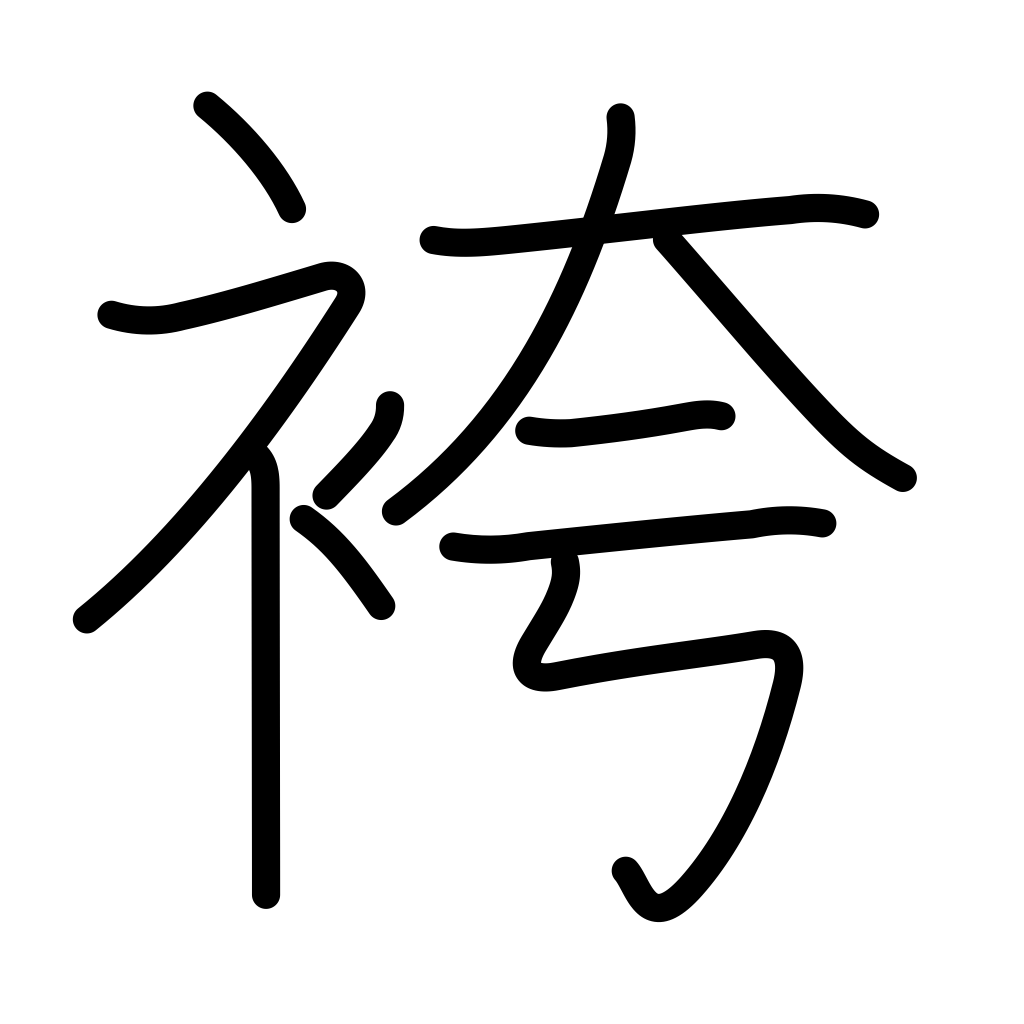
Meaning: men's formal divided skirt